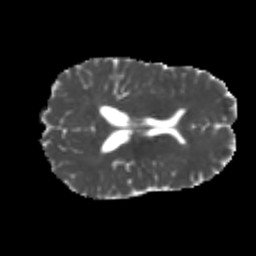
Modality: MD
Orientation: axial
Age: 22
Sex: male
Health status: healthy
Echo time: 0.074 s